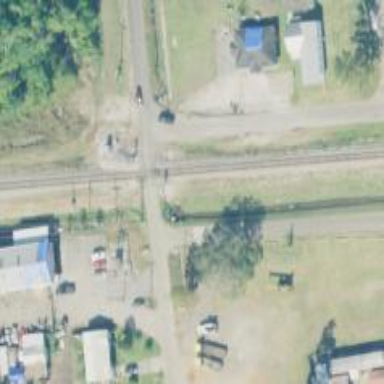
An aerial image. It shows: Level crossing along the railway.